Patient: sex M, age 48
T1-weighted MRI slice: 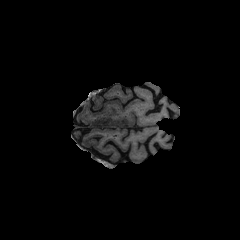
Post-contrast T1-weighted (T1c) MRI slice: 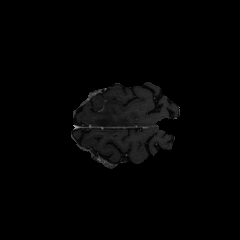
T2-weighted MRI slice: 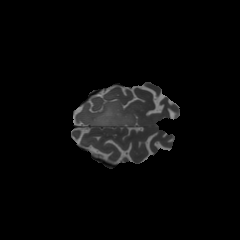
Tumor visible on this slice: yes
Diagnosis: Astrocytoma, IDH-mutant
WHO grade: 3